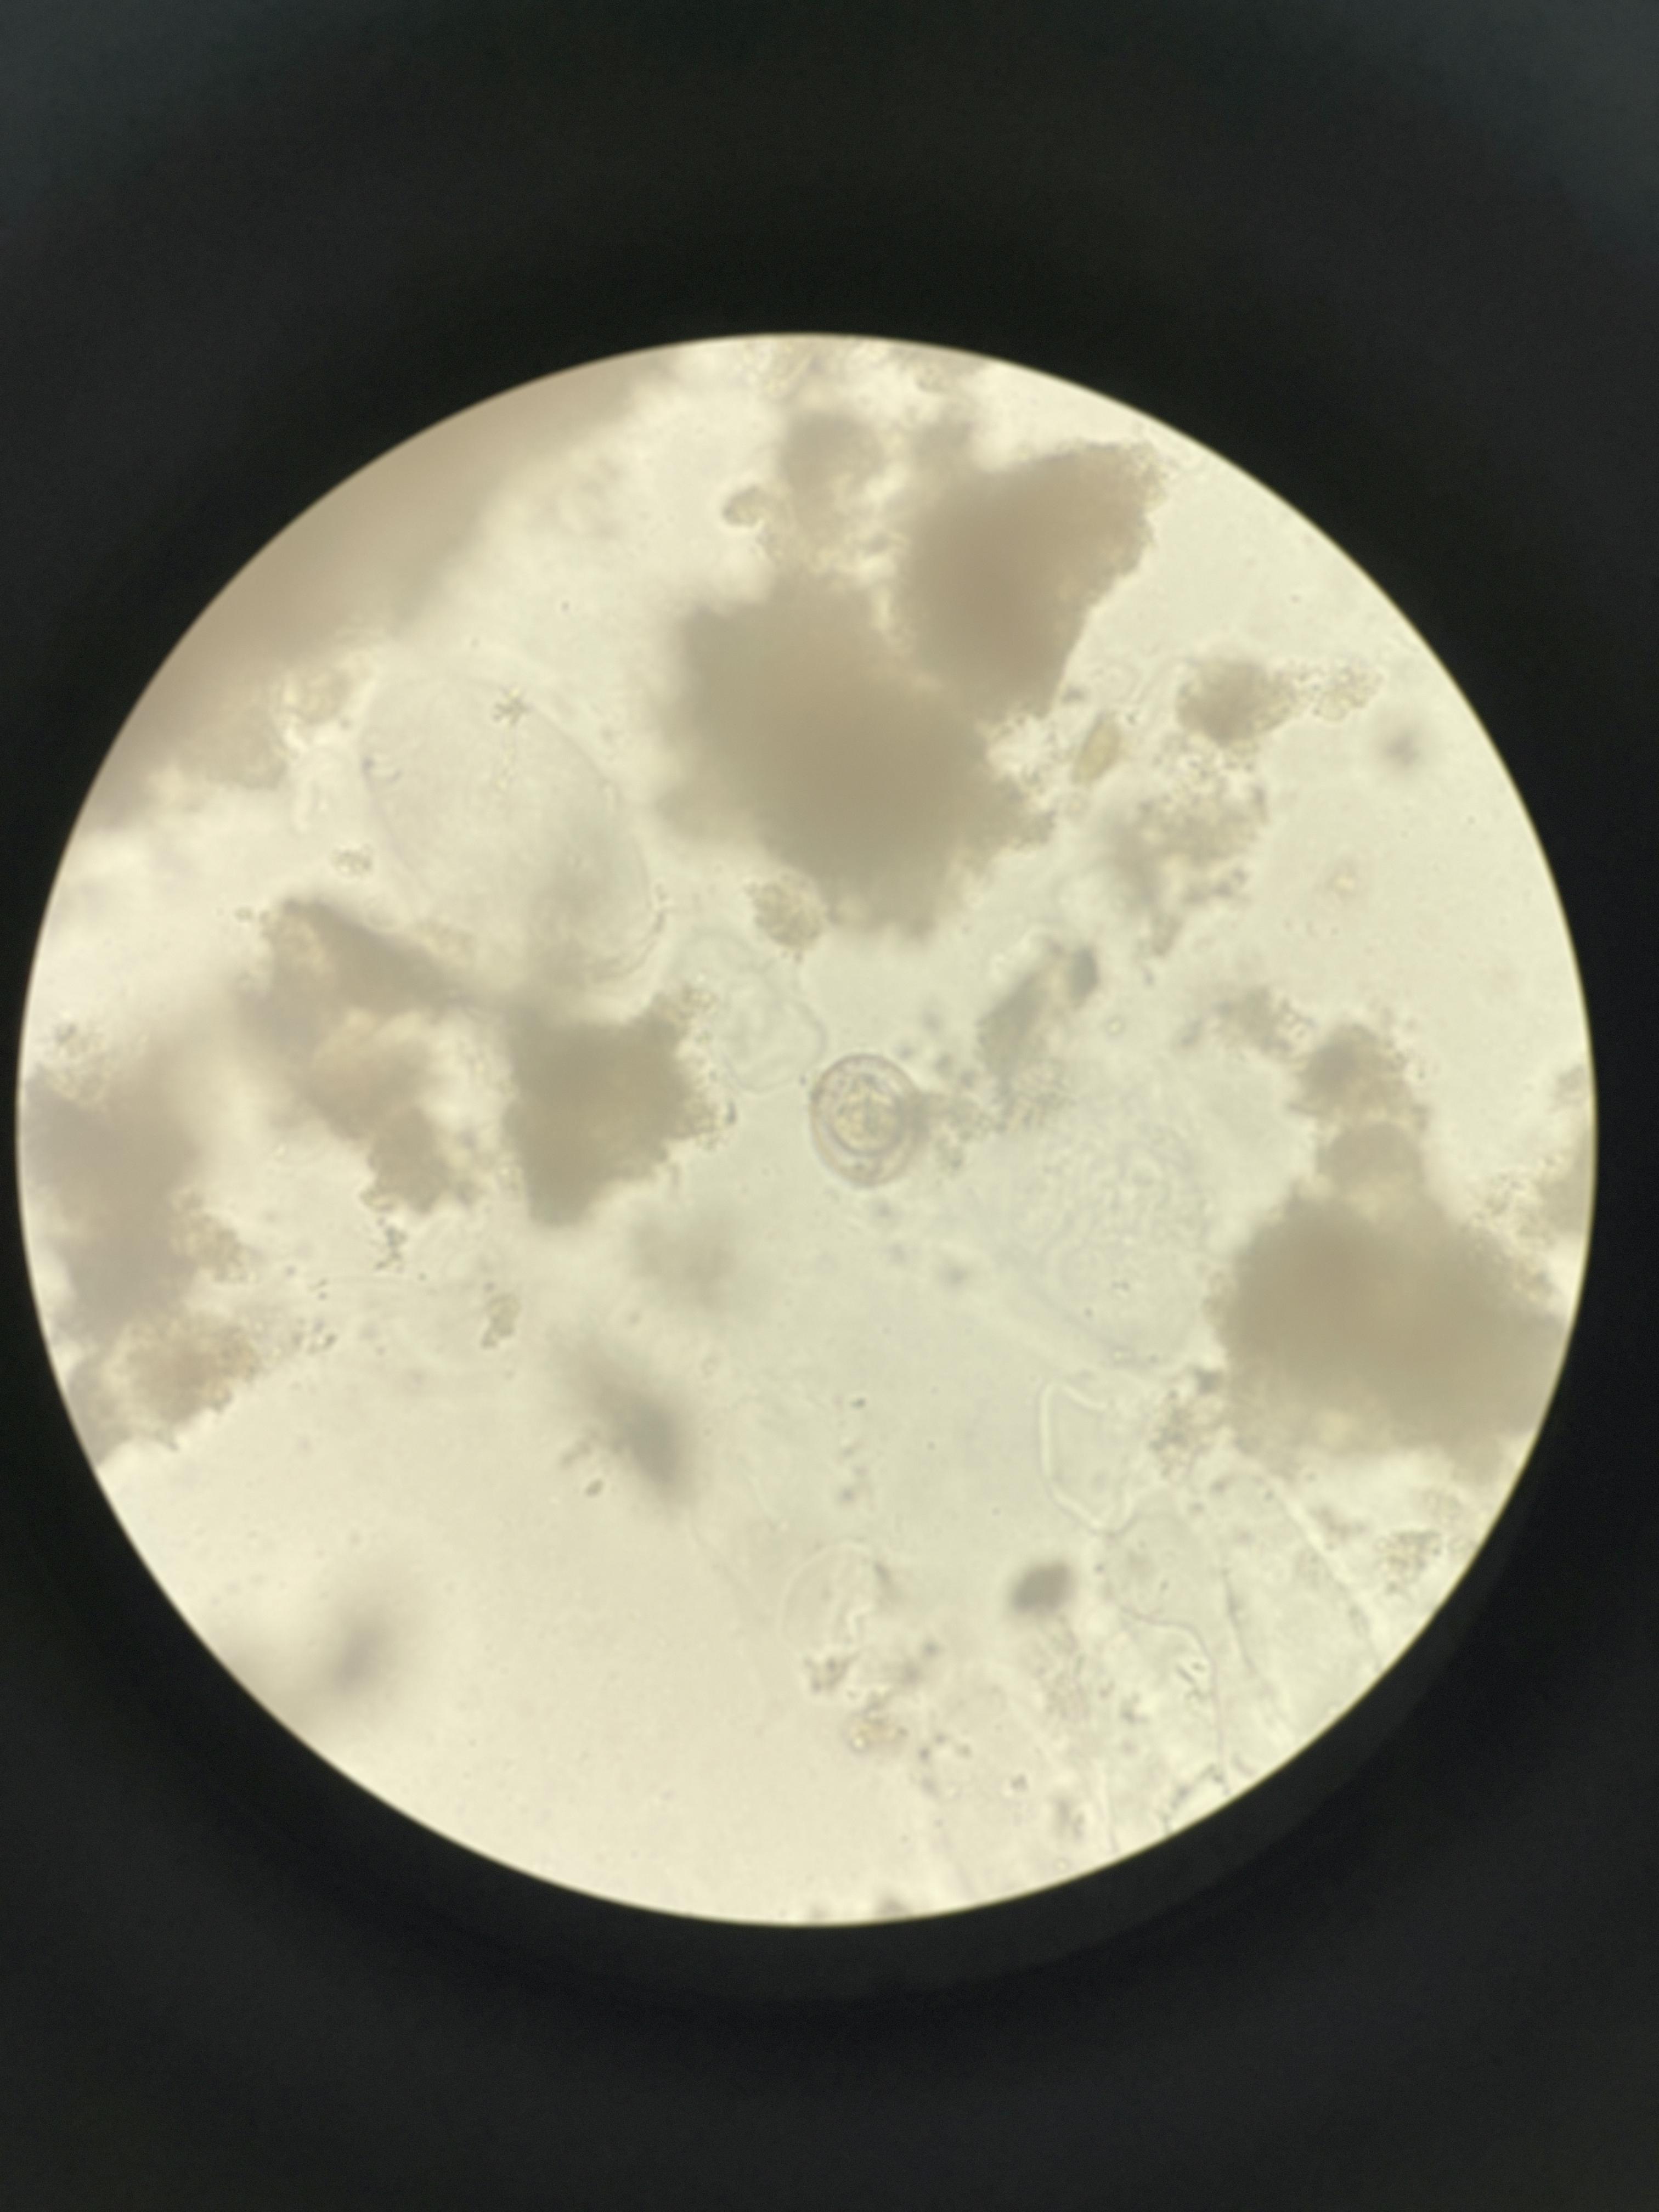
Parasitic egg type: Hymenolepis nana